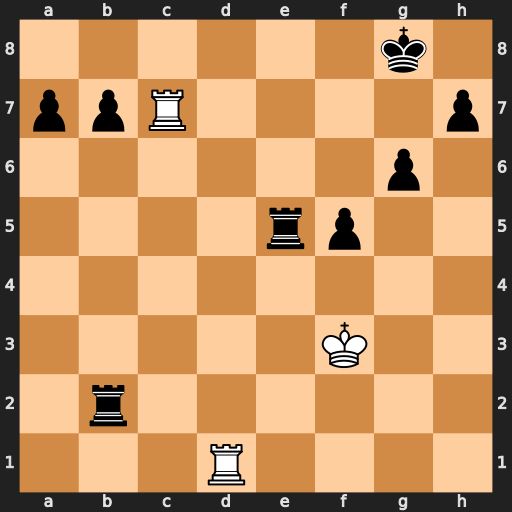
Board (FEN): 6k1/ppR4p/6p1/4rp2/8/5K2/1r6/3R4
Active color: w
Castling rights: -
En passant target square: -
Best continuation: Rd8+ Re8 Rxe8#